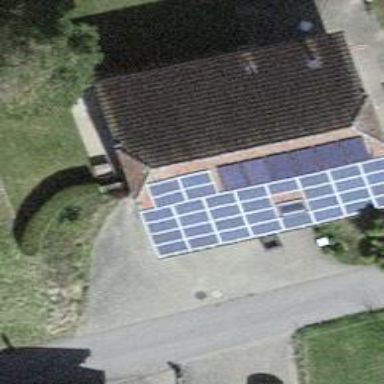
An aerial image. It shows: Solar power generator.